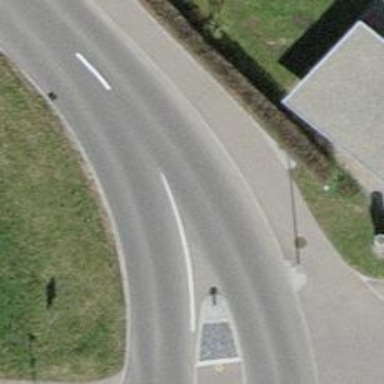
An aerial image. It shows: Tertiary road with asphalt surface.